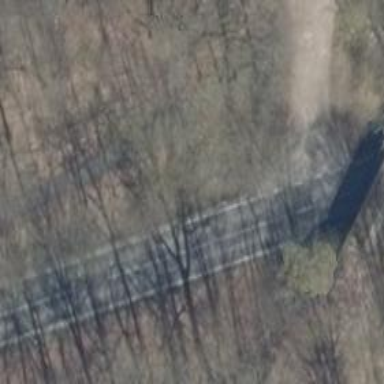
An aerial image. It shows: Primary road with asphalt surface.